如图所示，在 $\triangle ABC$ 中，$\angle BAC = 120^\circ$，$AB = AC = 3$，点 $D$ 在线段 $BC$ 上，且 $DC = 2BD$。求：

(1) $AD$ 的长；
(2) $\angle DAC$ 的大小。
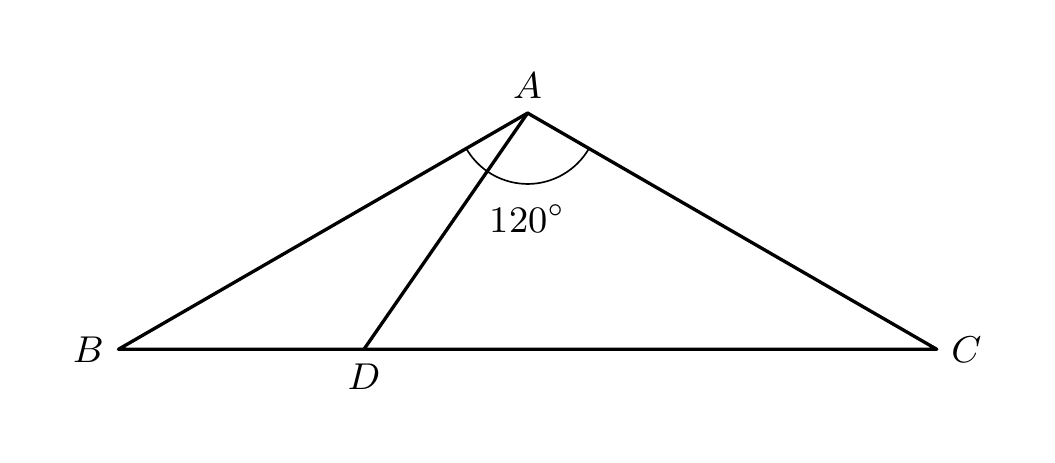
【解答】
\textbf{【答案】}
(1) $AD = \boldsymbol{\sqrt{3}}$
(2) $\angle DAC = \boldsymbol{90^\circ}$

\vspace{1em}
\textbf{【分析】}
(1) 设 $\overrightarrow{AB} = \vec{a}$，$\overrightarrow{AC} = \vec{b}$，利用向量线性运算得 $\overrightarrow{AD} = \frac{2}{3}\vec{a} + \frac{1}{3}\vec{b}$，然后利用数量积模的运算律求解即可。
(2) 利用向量的夹角运算公式求解即可。

\vspace{1em}
\textbf{【详解】}
(1) 设 $\overrightarrow{AB} = \vec{a}$，$\overrightarrow{AC} = \vec{b}$，

则
\[
\begin{aligned}
\overrightarrow{AD} &= \overrightarrow{AB} + \overrightarrow{BD} = \overrightarrow{AB} + \frac{1}{3}\overrightarrow{BC} \\
&= \overrightarrow{AB} + \frac{1}{3}(\overrightarrow{AC} - \overrightarrow{AB}) \\
&= \frac{2}{3}\overrightarrow{AB} + \frac{1}{3}\overrightarrow{AC} \\
&= \frac{2}{3}\vec{a} + \frac{1}{3}\vec{b}.
\end{aligned}
\]

\[
\begin{aligned}
\therefore |\overrightarrow{AD}|^2 &= \overrightarrow{AD}^2 = \left(\frac{2}{3}\vec{a} + \frac{1}{3}\vec{b}\right)^2 \\
&= \frac{4}{9}\vec{a}^2 + 2 \times \frac{2}{9}\vec{a} \cdot \vec{b} + \frac{1}{9}\vec{b}^2 \\
&= \frac{4}{9} \times 9 + 2 \times \frac{2}{9} \times 3 \times 3 \times \cos 120^\circ + \frac{1}{9} \times 9 \\
& = 3,
\end{aligned}
\]

$\therefore AD = \sqrt{3}$。

(2) 设 $\angle DAC = \theta$，则向量 $\overrightarrow{AD}$ 与 $\overrightarrow{AC}$ 的夹角为 $\theta$。

\[
\begin{aligned}
\because \cos\theta &= \frac{\overrightarrow{AD} \cdot \overrightarrow{AC}}{|\overrightarrow{AD}||\overrightarrow{AC}|} = \frac{\left(\frac{2}{3}\vec{a} + \frac{1}{3}\vec{b}\right) \cdot \vec{b}}{\sqrt{3} \times 3} \\
&= \frac{\frac{1}{3}\vec{b}^2 + \frac{2}{3}\vec{a} \cdot \vec{b}}{3\sqrt{3}} \\
&= \frac{\frac{1}{3} \times 9 + \frac{2}{3} \times 3 \times 3 \times \cos 120^\circ}{3\sqrt{3}} \\
&= 0,
\end{aligned}
\]

$\therefore \theta = 90^\circ$，即 $\angle DAC = 90^\circ$。